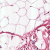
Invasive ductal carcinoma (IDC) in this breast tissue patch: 0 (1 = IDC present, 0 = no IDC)